Question: I have created a custom theme with 6 menus
'''
// Load Menu
function register_my_menus() {
register_nav_menus( array(
'home_menu' => 'Home Menu',
'header_menu' => 'header Menu',
'brand_design' => 'Brand Design Menu', 'container' => false,
'cycling_design' => 'Cycling Design Menu', 'container' => false,
'wine_lable_design' => 'Wine Label Design Menu', 'container' => false,
'fun_projects' => 'Fun PLay Projects Menu', 'container' => false
));
}
add_action( 'init', 'register_my_menus' );
'''
but as you can see by the picture it adding an extra one see screen cap does anyone have any suggestions!

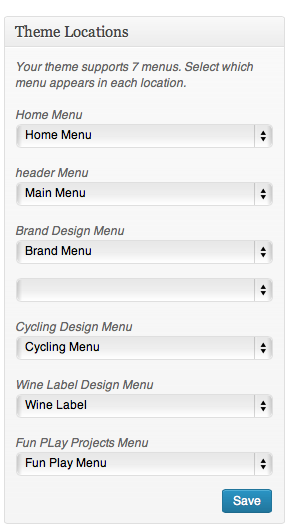
Answer: The 'container' item in your array is recognized as a menu location. Remove these items to get the intended result.
'''
// Load Menu
function register_my_menus() {
register_nav_menus( array(
'home_menu' => 'Home Menu',
'header_menu' => 'header Menu',
'brand_design' => 'Brand Design Menu'
'cycling_design' => 'Cycling Design Menu'
'wine_lable_design' => 'Wine Label Design Menu'
'fun_projects' => 'Fun PLay Projects Menu'
));
}
add_action( 'init', 'register_my_menus' );
'''